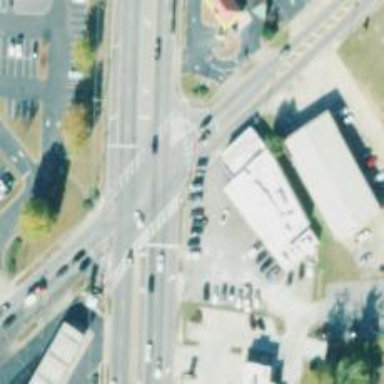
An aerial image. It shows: Marked crossing on the road.